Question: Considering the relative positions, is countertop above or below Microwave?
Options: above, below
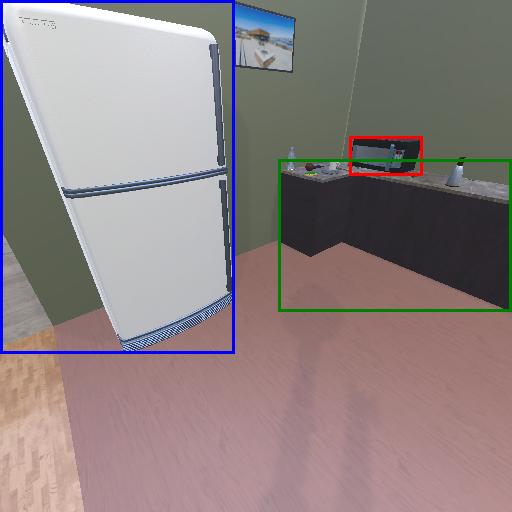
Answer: above